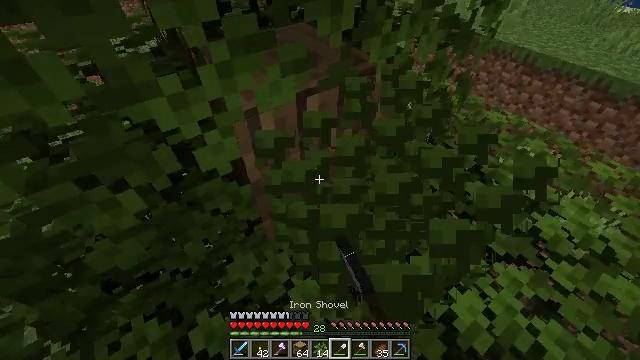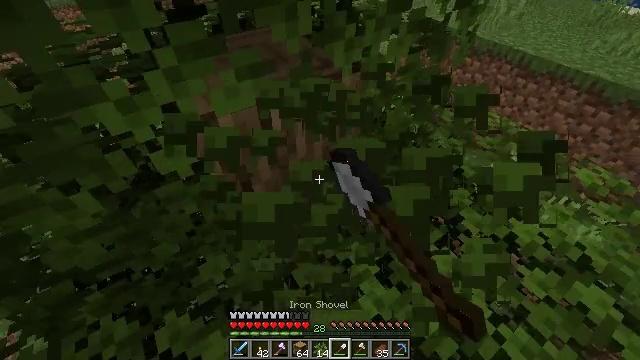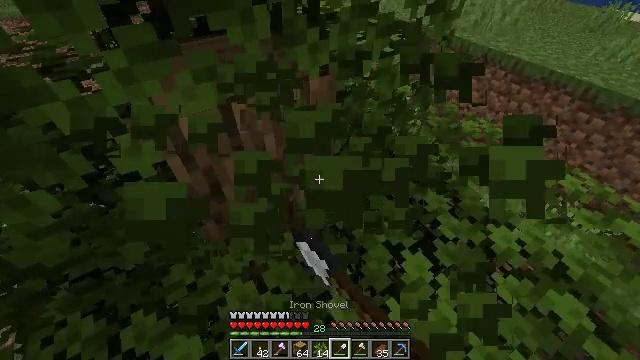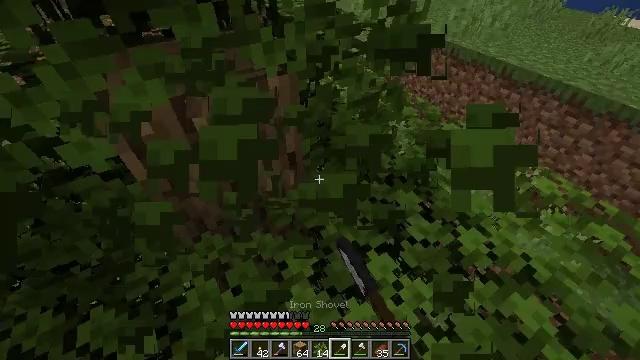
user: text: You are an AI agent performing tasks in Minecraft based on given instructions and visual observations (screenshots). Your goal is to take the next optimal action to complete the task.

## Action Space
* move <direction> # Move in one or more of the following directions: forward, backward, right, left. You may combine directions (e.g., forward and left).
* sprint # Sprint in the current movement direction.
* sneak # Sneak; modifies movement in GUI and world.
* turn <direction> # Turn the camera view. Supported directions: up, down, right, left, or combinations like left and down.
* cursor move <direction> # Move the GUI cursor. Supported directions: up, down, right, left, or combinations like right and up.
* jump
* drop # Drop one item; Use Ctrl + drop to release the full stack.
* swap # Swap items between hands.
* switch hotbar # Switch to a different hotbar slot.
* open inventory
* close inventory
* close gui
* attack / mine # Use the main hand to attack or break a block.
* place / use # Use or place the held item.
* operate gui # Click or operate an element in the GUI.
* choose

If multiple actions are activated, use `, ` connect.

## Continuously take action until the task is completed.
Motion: motion action
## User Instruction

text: Gather oak leaves by attacking.
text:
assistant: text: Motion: move right, turn left, attack / mine
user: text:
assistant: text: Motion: move right, turn left, attack / mine
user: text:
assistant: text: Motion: move right, turn left
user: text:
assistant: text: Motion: no_op